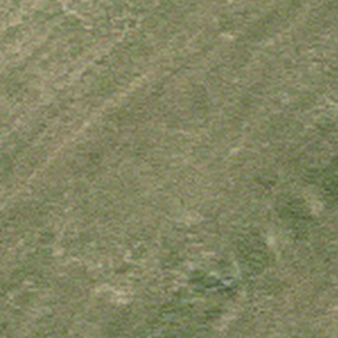
Label: other